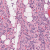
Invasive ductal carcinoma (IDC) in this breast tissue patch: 1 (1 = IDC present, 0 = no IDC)